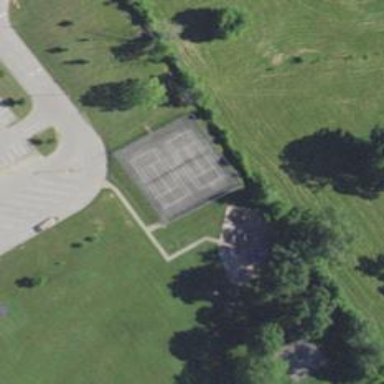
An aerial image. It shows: Tennis court on pitch designated for leisure land.